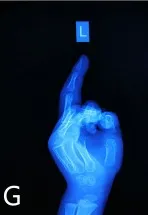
Diagnosis and treatment of clinodactyly deformity in a 2-year-10-month-old boy. After operation, the radiographs showed good prognosis (E-G).
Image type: radiology (x_ray)